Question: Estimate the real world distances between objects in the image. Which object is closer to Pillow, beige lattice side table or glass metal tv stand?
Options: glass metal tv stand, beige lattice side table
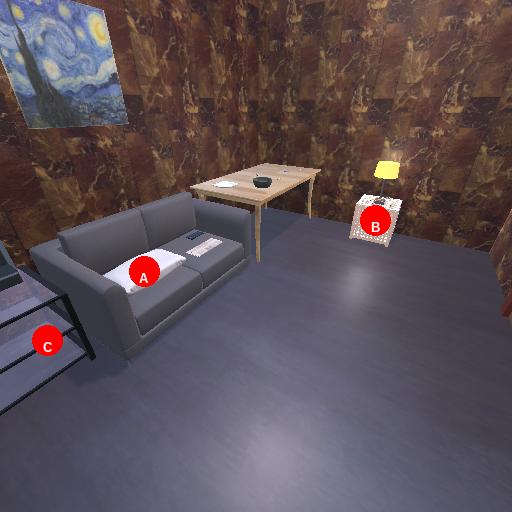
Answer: glass metal tv stand